Question: I see that it is allowed to instantiate 'Activity' via 'new' keyword.
'''
new MainActivity();
'''
When I do that, I immediately get access to all its fields, events, etc.

So, when should I ever need to instantiate some 'Activity' class in such a way? I mean in which situations.
Thanks.
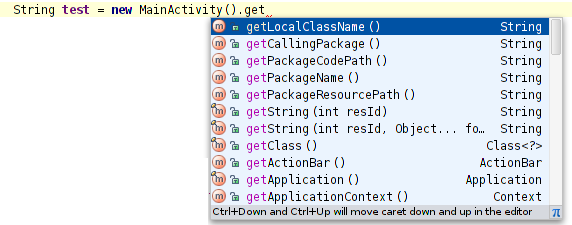
Answer: Never. Creating 'Activity' instances should always be handled by the 'ActivityManager' alone based on the 'Intent' items you send.